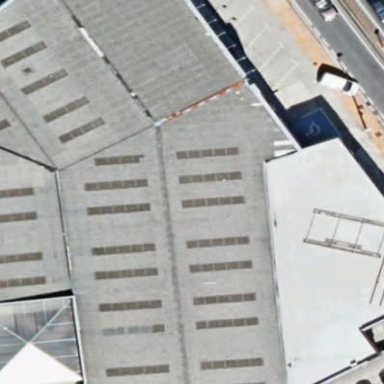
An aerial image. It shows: Building housing car shop.